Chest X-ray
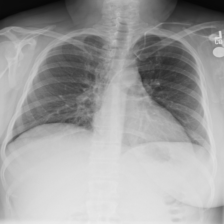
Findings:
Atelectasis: negative
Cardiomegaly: negative
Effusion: negative
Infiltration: negative
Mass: negative
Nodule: negative
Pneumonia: negative
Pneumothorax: negative
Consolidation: negative
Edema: negative
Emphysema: negative
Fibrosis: negative
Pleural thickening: negative
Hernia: negative